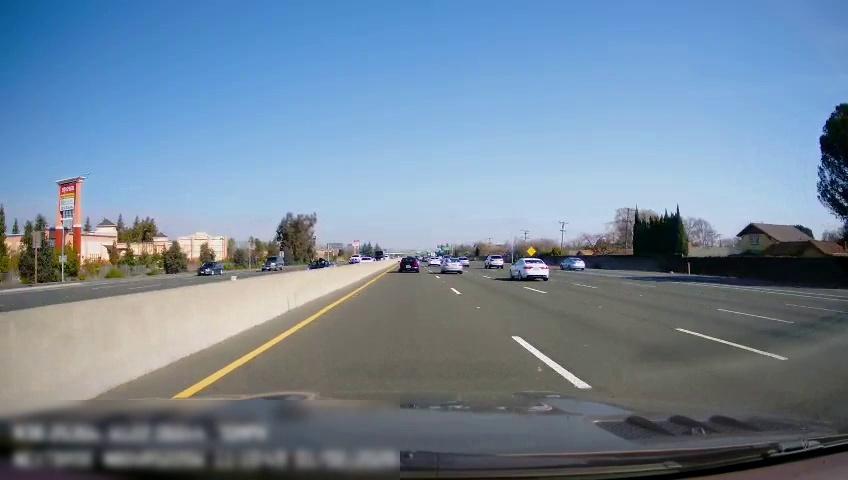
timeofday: Day
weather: Sunny
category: Drivable Space
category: Drivable Space
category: Vehicles | Car
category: Vehicles | Car
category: Vehicles | Car
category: Vehicles | Truck
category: Vehicles | Car
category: Vehicles | Other LV
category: Vehicles | Car
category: Vehicles | Car
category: Vehicles | Car
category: Vehicles | SUV
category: Vehicles | Car
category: Vehicles | SUV
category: Vehicles | Car
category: Lanes | Alternate Lane
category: Lanes | Current Lane
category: Lanes | Current Lane
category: Lanes | Alternate Lane
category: Lanes | Alternate Lane
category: Lanes | Alternate Lane
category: Lanes | Opposite Lane
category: Lanes | Opposite Lane
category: Lanes | Opposite Lane
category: Traffic | Signs